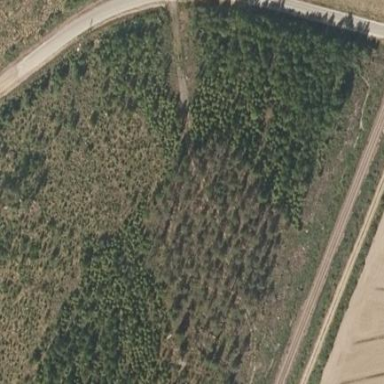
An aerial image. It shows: Evergreen woodland with needle-leaved trees.